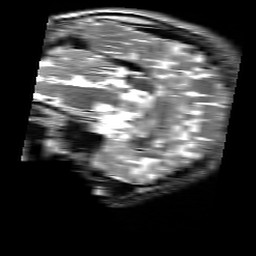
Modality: T2w
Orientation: sagittal
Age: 21
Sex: male
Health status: healthy
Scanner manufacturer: siemens
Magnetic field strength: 3 T
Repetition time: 4.01 s
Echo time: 0.116 s